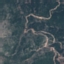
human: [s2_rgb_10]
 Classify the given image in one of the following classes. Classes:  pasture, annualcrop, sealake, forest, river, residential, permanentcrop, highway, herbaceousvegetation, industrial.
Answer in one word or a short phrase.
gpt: HerbaceousVegetation